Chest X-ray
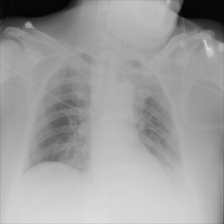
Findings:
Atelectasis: negative
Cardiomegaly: negative
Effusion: positive
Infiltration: negative
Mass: negative
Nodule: negative
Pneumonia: negative
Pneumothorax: negative
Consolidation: negative
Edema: negative
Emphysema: negative
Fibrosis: negative
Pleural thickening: negative
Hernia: negative